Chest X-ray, PA view. Patient: 35 years old, sex F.
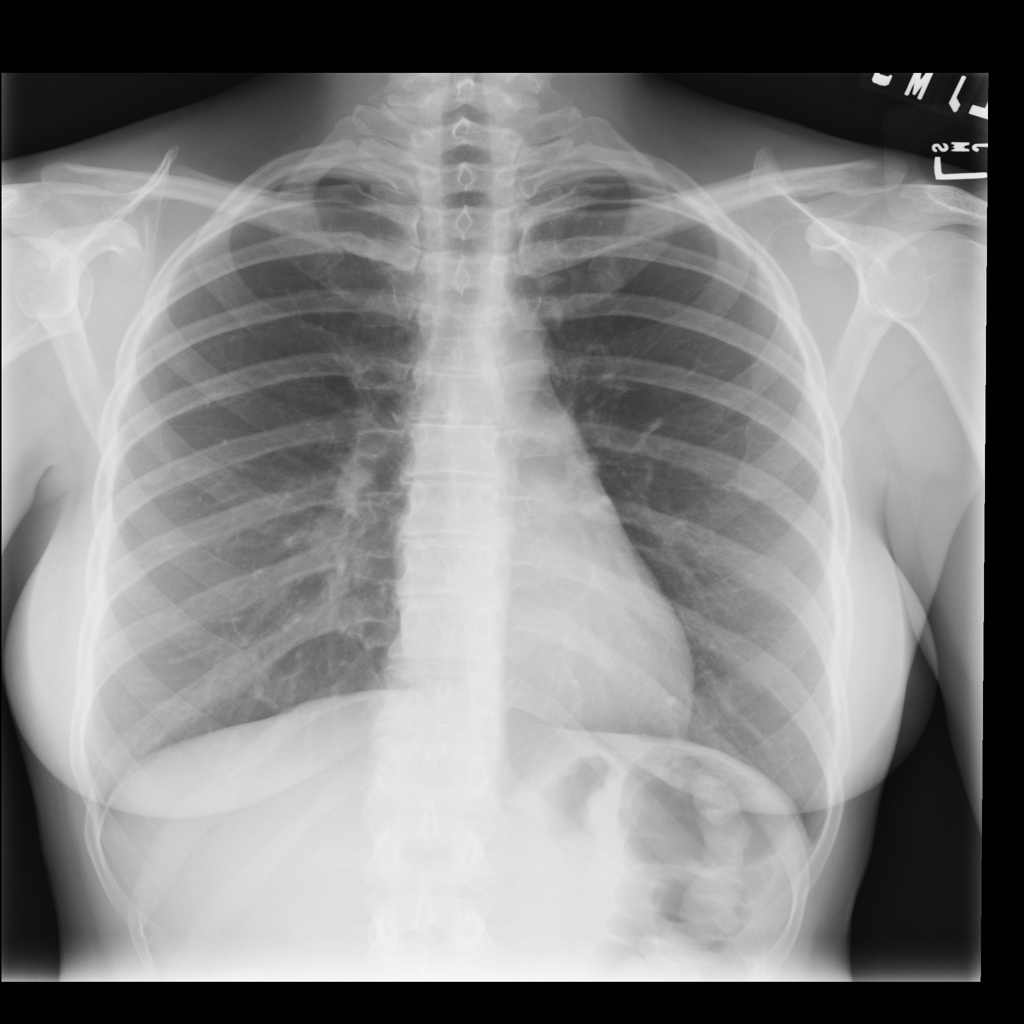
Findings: No Finding